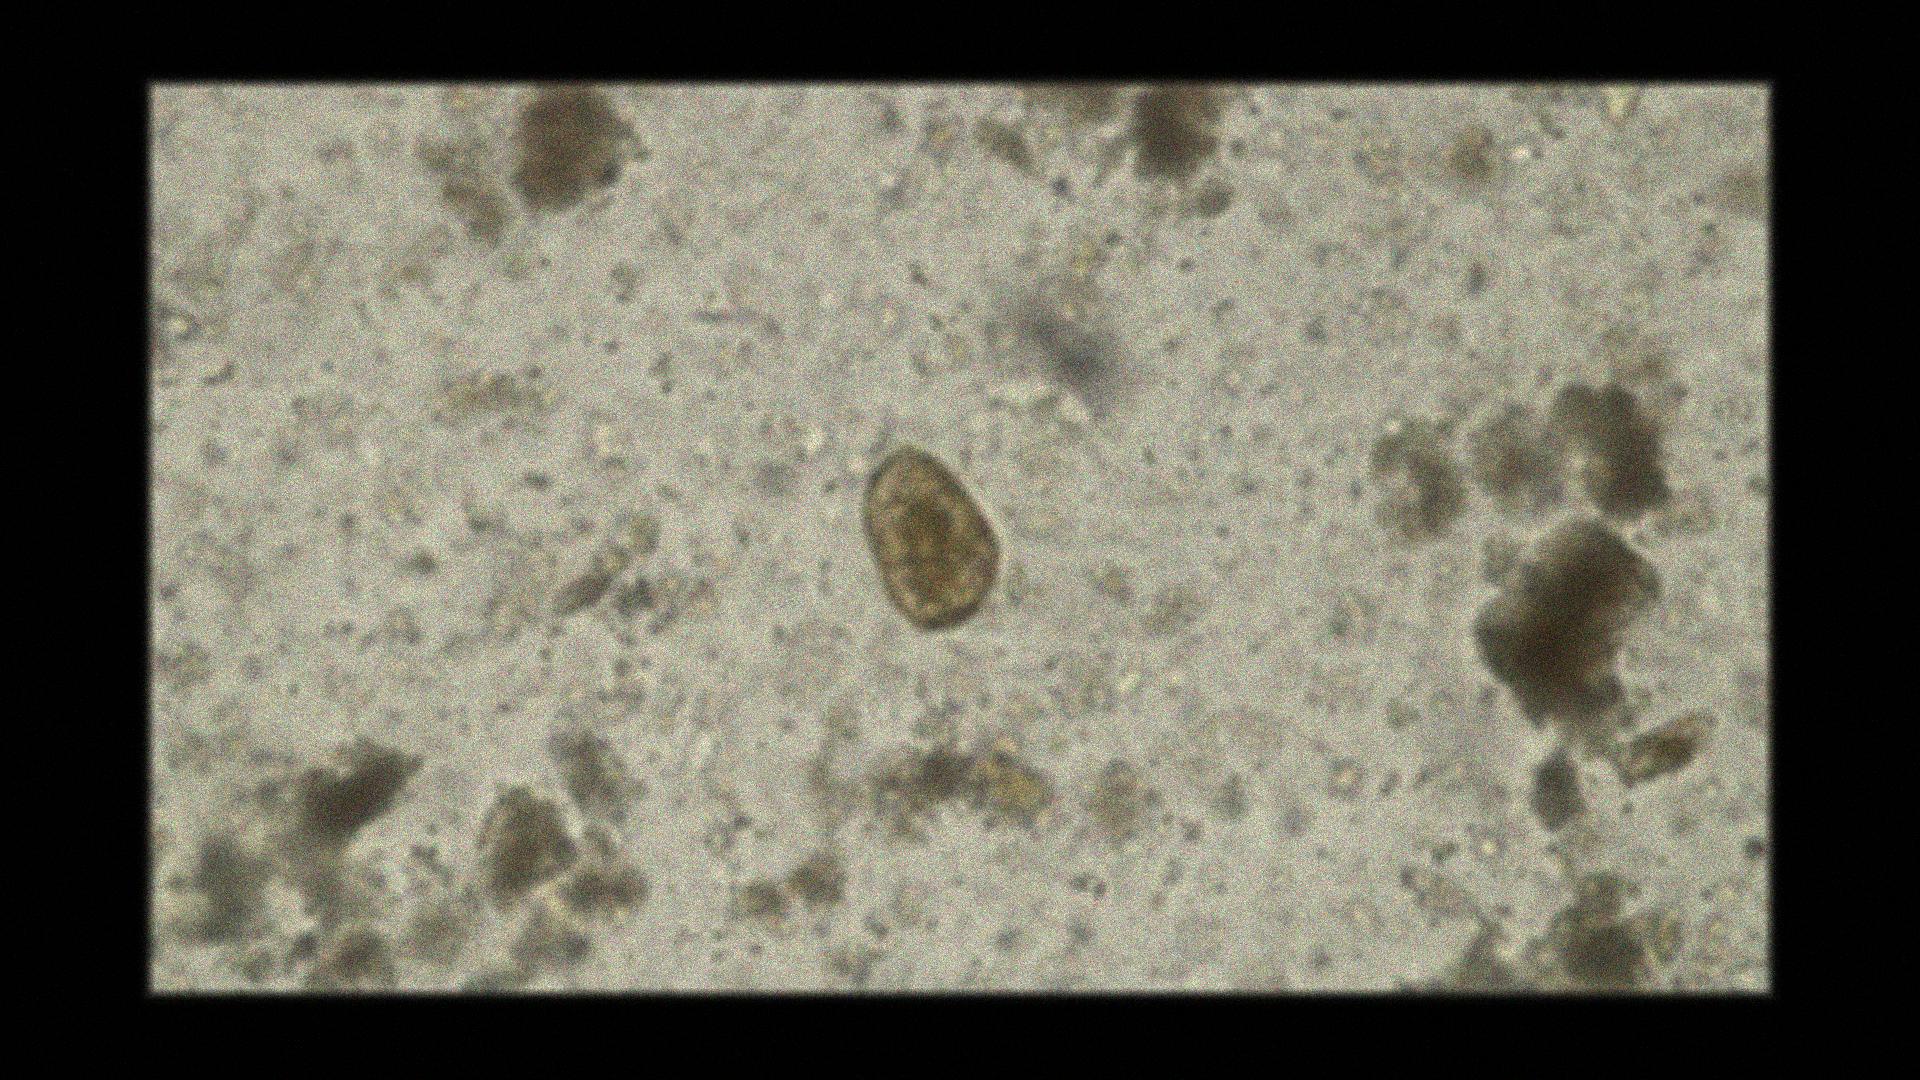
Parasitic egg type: Paragonimus spp